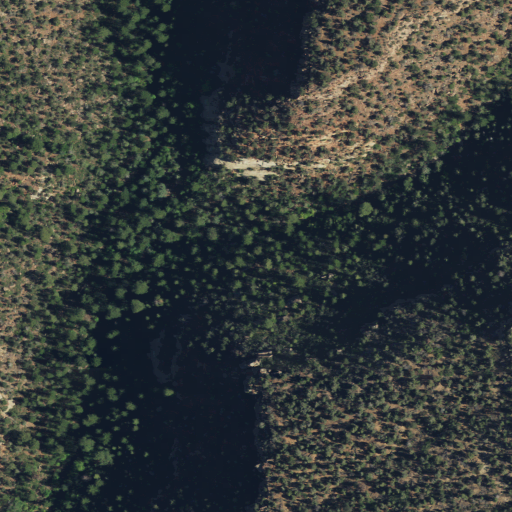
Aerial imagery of valley in Utah named Mule Canyon containing evergreen forest, woody wetlands, shrub, and deciduous forest